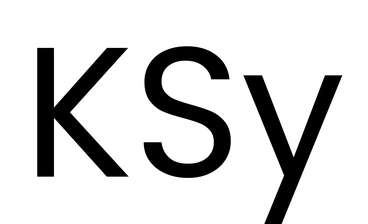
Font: Poppins-Regular